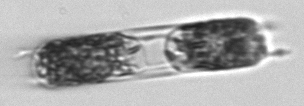
Label: Hemiaulus